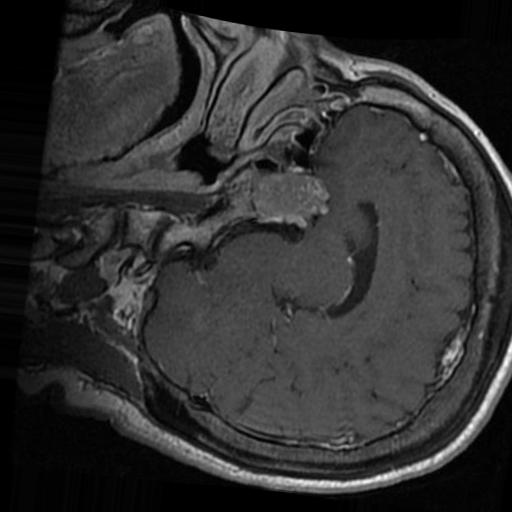
Label: brain_tumor